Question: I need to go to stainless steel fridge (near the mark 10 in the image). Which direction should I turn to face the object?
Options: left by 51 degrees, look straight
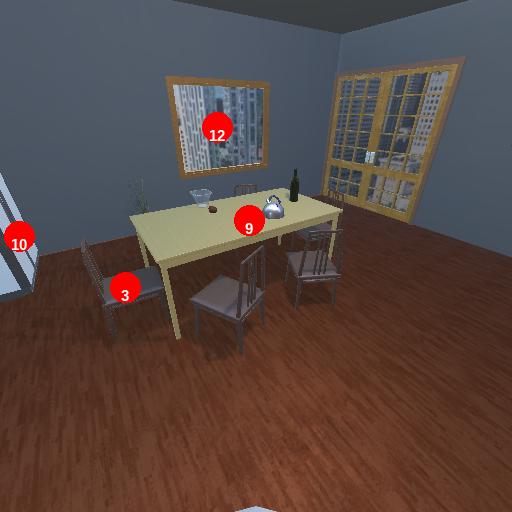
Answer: left by 51 degrees